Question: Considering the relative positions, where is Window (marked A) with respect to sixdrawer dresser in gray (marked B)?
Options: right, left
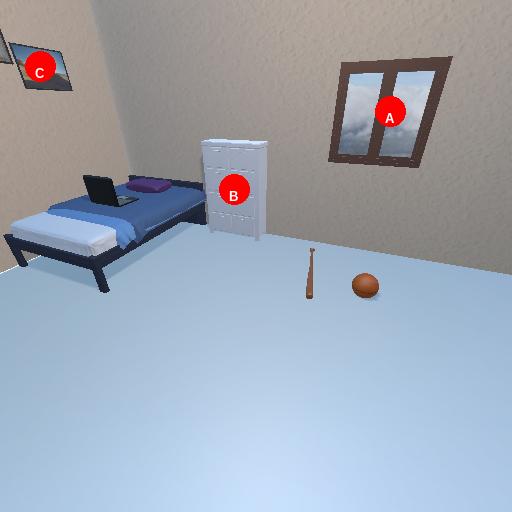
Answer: right